Question: I've a table on like this:

I want to running another Java .class by the content inside the table.
If the content written FIT1, i want to run the FIT1.class;
So do if the content written FIT2, i want to run the FIT2.class; etc.
I only got my code below, and i think it's not work bcs when it tried to get the content, it got all the contents. So the function cant work.
Base on the table, i want to running all the process (7 data).
Is there any solution to fix the code?
'''
package fit;
import java.sql.Connection;
import java.sql.DriverManager;
import java.sql.ResultSet;
import java.sql.Statement;
public class FIT {
public static void main( String args[] )
{
Connection c = null;
Statement stmt = null;
try {
Class.forName("org.postgresql.Driver");
c = DriverManager.getConnection("jdbc:postgresql://localhost:5432/FIT","admin", "admin");
c.setAutoCommit(false);
System.out.println("Opened database successfully");
stmt = c.createStatement();
ResultSet rs = stmt.executeQuery( "SELECT * FROM DATA;" );
while ( rs.next() ) {
String data = rs.getString("data");
System.out.println( "Data = " + data );
System.out.println();
if (data.equals("FIT1")){
FIT1.main(args);
}
else if (data.equals("FIT2")){
FIT2.main(args);
}
else{
}
}
rs.close();
stmt.close();
c.close();
} catch ( Exception e ) {
System.err.println( e.getClass().getName()+": "+ e.getMessage() );
System.exit(0);
}
System.out.println("Operation done successfully");
}
}
'''
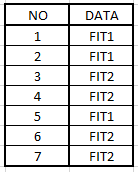
Answer: instead check 'data == "FIT1"' use 'equals'
try this block code:
'''
if (data.equals("FIT1")){
FIT1.main(args);
}
else if (data.equals("FIT2")){
FIT2.main(args);
}
'''